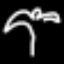
Label: palm tree